Question:
I need to use a Jquery UI Slider with Inches.
I know how to get the slider to work with standard numbers eg: 0 to 100 but I'm not sure how to get inches to work.
I assume an extra calculation is needed - maybe.
Any advice on how to get this one working?
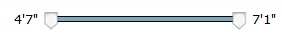
Answer: Here's something that should get you started:
'''
function toFeet(n) {
return Math.floor(n / 12) + "'" + (n % 12) + '"';
}
$(function () {
$("#slider").slider({
min: 55,
max: 85,
values: [60, 80],
range: true,
slide: function(event, ui) {
// ui.values[0] and ui.values[1] are the slider handle values.
$("#result .min").html(toFeet(ui.values[0]));
$("#result .max").html(toFeet(ui.values[1]));
}
});
});
'''
All you need to do is translate your slider minimum and maximum values into inches. When sliding the slider, you can display feet and inches by doing a simple conversion (implemented here in the 'toFeet' method).
<URL>